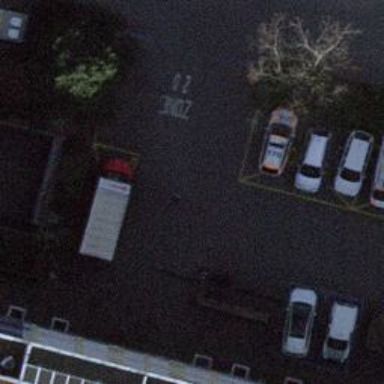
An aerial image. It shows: Parking aisle service road within living street.